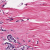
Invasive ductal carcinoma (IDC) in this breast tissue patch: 0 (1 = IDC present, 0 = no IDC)